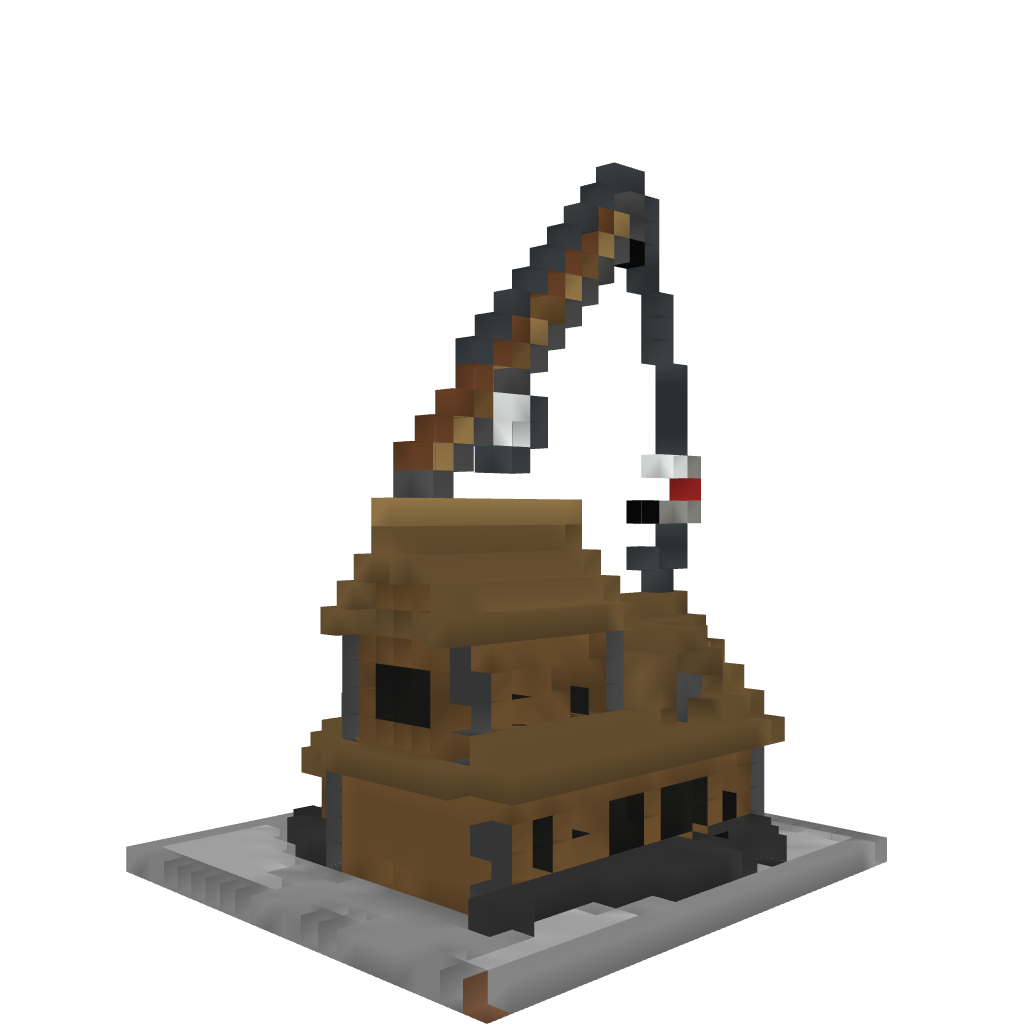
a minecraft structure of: Fishing lodge